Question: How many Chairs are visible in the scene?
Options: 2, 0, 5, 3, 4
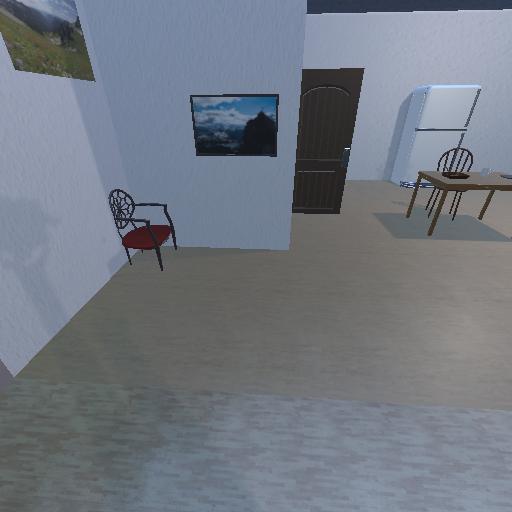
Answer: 2